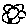
Label: flower